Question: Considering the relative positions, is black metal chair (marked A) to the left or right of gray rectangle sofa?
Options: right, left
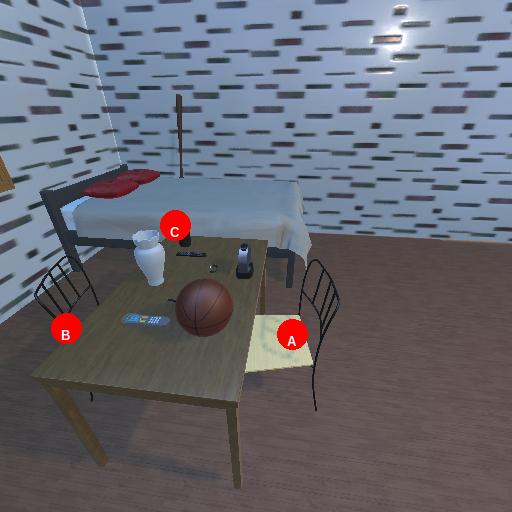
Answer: right